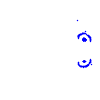
Particle: pion